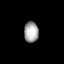
Tissue: lung
Cell type: Epithelial cells
Senescence score: 0.2219
Nuclear area (px): 292
Mean DAPI intensity: 165.647